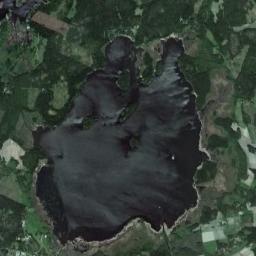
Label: lake